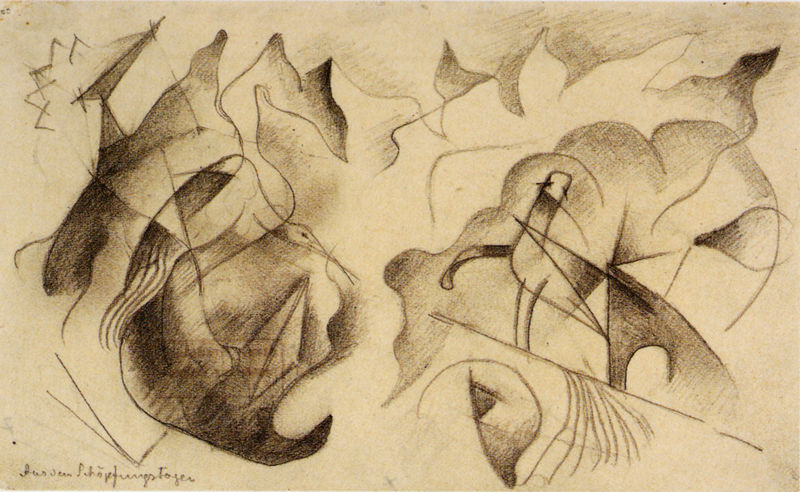
Titel: Das Skizzenbuch aus dem Felde, Blatt 8, Aus den Schöpfungstagen
Künstler: Franz Marc
Standort: München
Institution: Staatliche Graphische Sammlung
Schlagwörter: adler, baum, berg, dunkel, feder, feuer, flügel, fuß, himmel, schatten, vogel, weiß, gelb, landschaft, ocker, sand, bewegung, braun, geschwungen, grau, hell, licht, schwarz, skizze, zeichnung, hund, tier, tiere, beige, expressionismus, federn, geschichte, bild, signatur, hügel, natur, vögel, sonne, figur, spitzen, blatt, kontrast, fliegen, pferd, pferde, rund, schwanz, schrift, wellen, umrisse, ente, schnabel, schwan, moderne, abstrakt, berge, dünen, flächen, gebirge, modern, formen, grafik, graphik, schattierung, linien, sepia, spitz, brun, gris, yeux, striche, abstraktion, katze, futurismus, flamme, stern, flammen, linie, kohle, schraffur, schraffuren, titel, blanc, noir, beschriftung, schlange, schraffiert, bleistift, stempel, kranich, entwurf, kunst, franz, kohlezeichnung, studien, ecken, zacken, schattiert, reh, rehe, chien, picasso, blanche, geier, zipfel, meerjungfrau, fleurs, gravure, ombre, ombres, pfeil, soleil, blauer reiter, cheval, handschrift, kandinsky, montagnes, chagall, legende, munich, allemand, montagne, flossen, signature, croquis, esquisse, dessin, inscription, lion, franz marc, marc, abstrait, expressionisme, mouvement, trait, papier, mist, fusain, aile, oiseau, reier, neige, plume, schwalbe, angles, forme, formes, geometrique, géométrie, ligne, lignes, miro, triangle, aus, fomen, animaux, avantgarde, blanc noir, carbone, crayon, ecriture, encre, feininberg, graphique, lavis, lineaire, mine, monochrome, nasenbär, oiseaux, schöpfung, schöpfungsfragen, schöpfungstager, traits, vague, vagues, feu, reflet, ailes, noir et blanc, ronde, vent, clair, tage, animal, cygne, cubisme, rond, serpent, texte, courbe, courbes, étude, angle, fuite, abstraction, rayure, vitesse, canard, composition, abstackt, 1900, 1910, 1905, schöpfungstagen, flammes, pigeon, nt, foncé, héron, hybride, entrelacement, dégradé, abstrati, oiseua, bec, 20ème, schémas, pointu, brouillon, cigognes, cigogne, aus den schöpfungstagen, vladimir, kandinski, rodn, schojefungestoyer, manière noir, pointe noir, analytique, ondulation, yeu